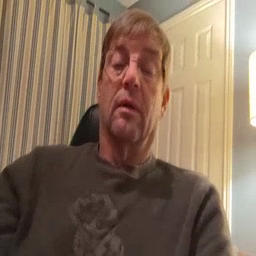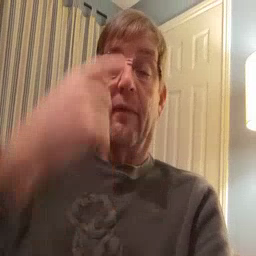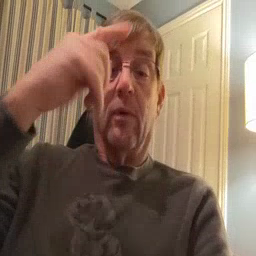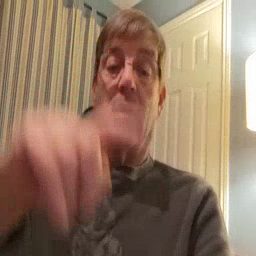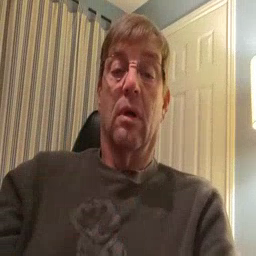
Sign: for